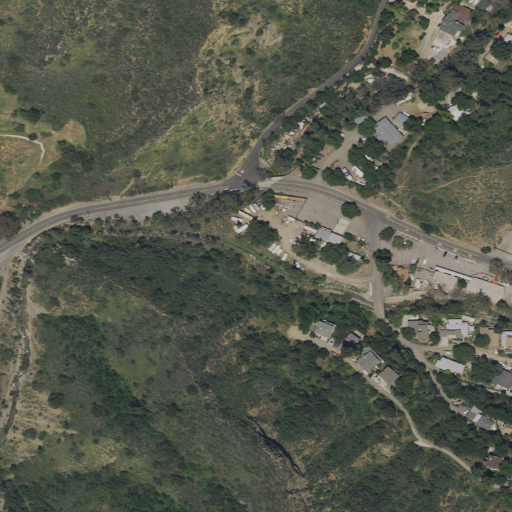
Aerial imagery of valley in California named Ladd Canyon containing grassland, shrub, open development, low intensity development, and medium intensity development